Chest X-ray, AP view. Patient: 48 years old, sex M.
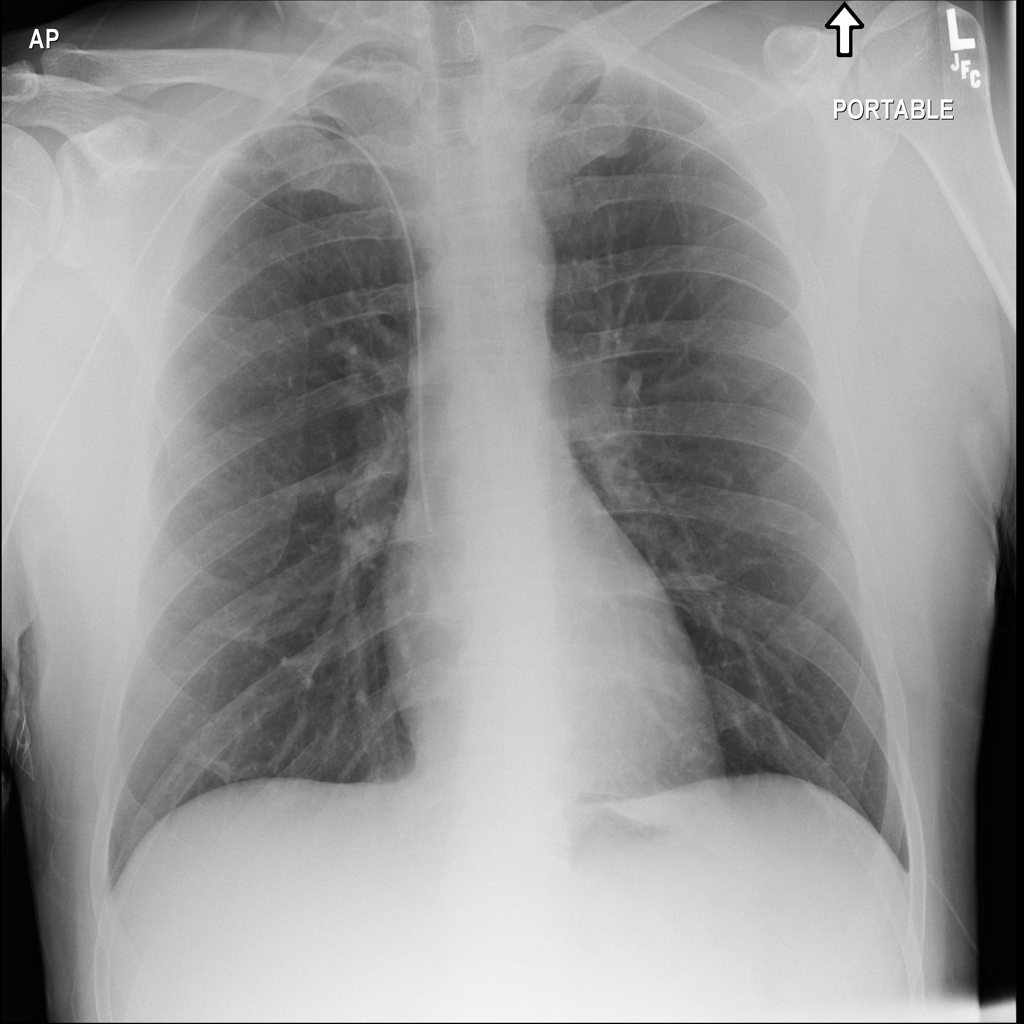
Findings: No Finding